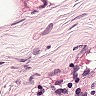
Metastatic tissue present: no